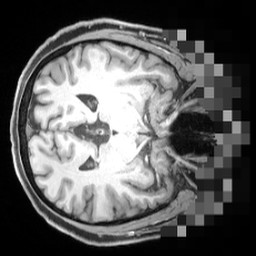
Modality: T1w
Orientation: axial
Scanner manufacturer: siemens
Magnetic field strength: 3 T
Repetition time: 2.55 s